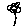
Label: flower